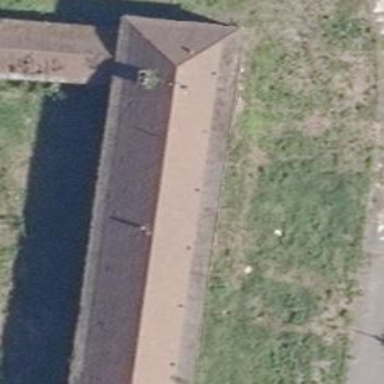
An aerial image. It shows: Building with hipped roof made of roof tiles.